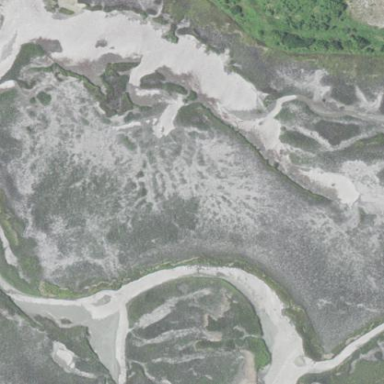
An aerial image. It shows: Saltmarsh wetland.